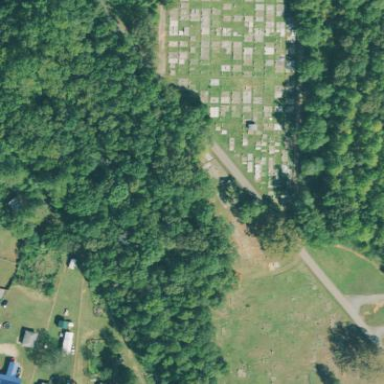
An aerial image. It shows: Cemetery.